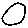
Label: circle